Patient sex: F
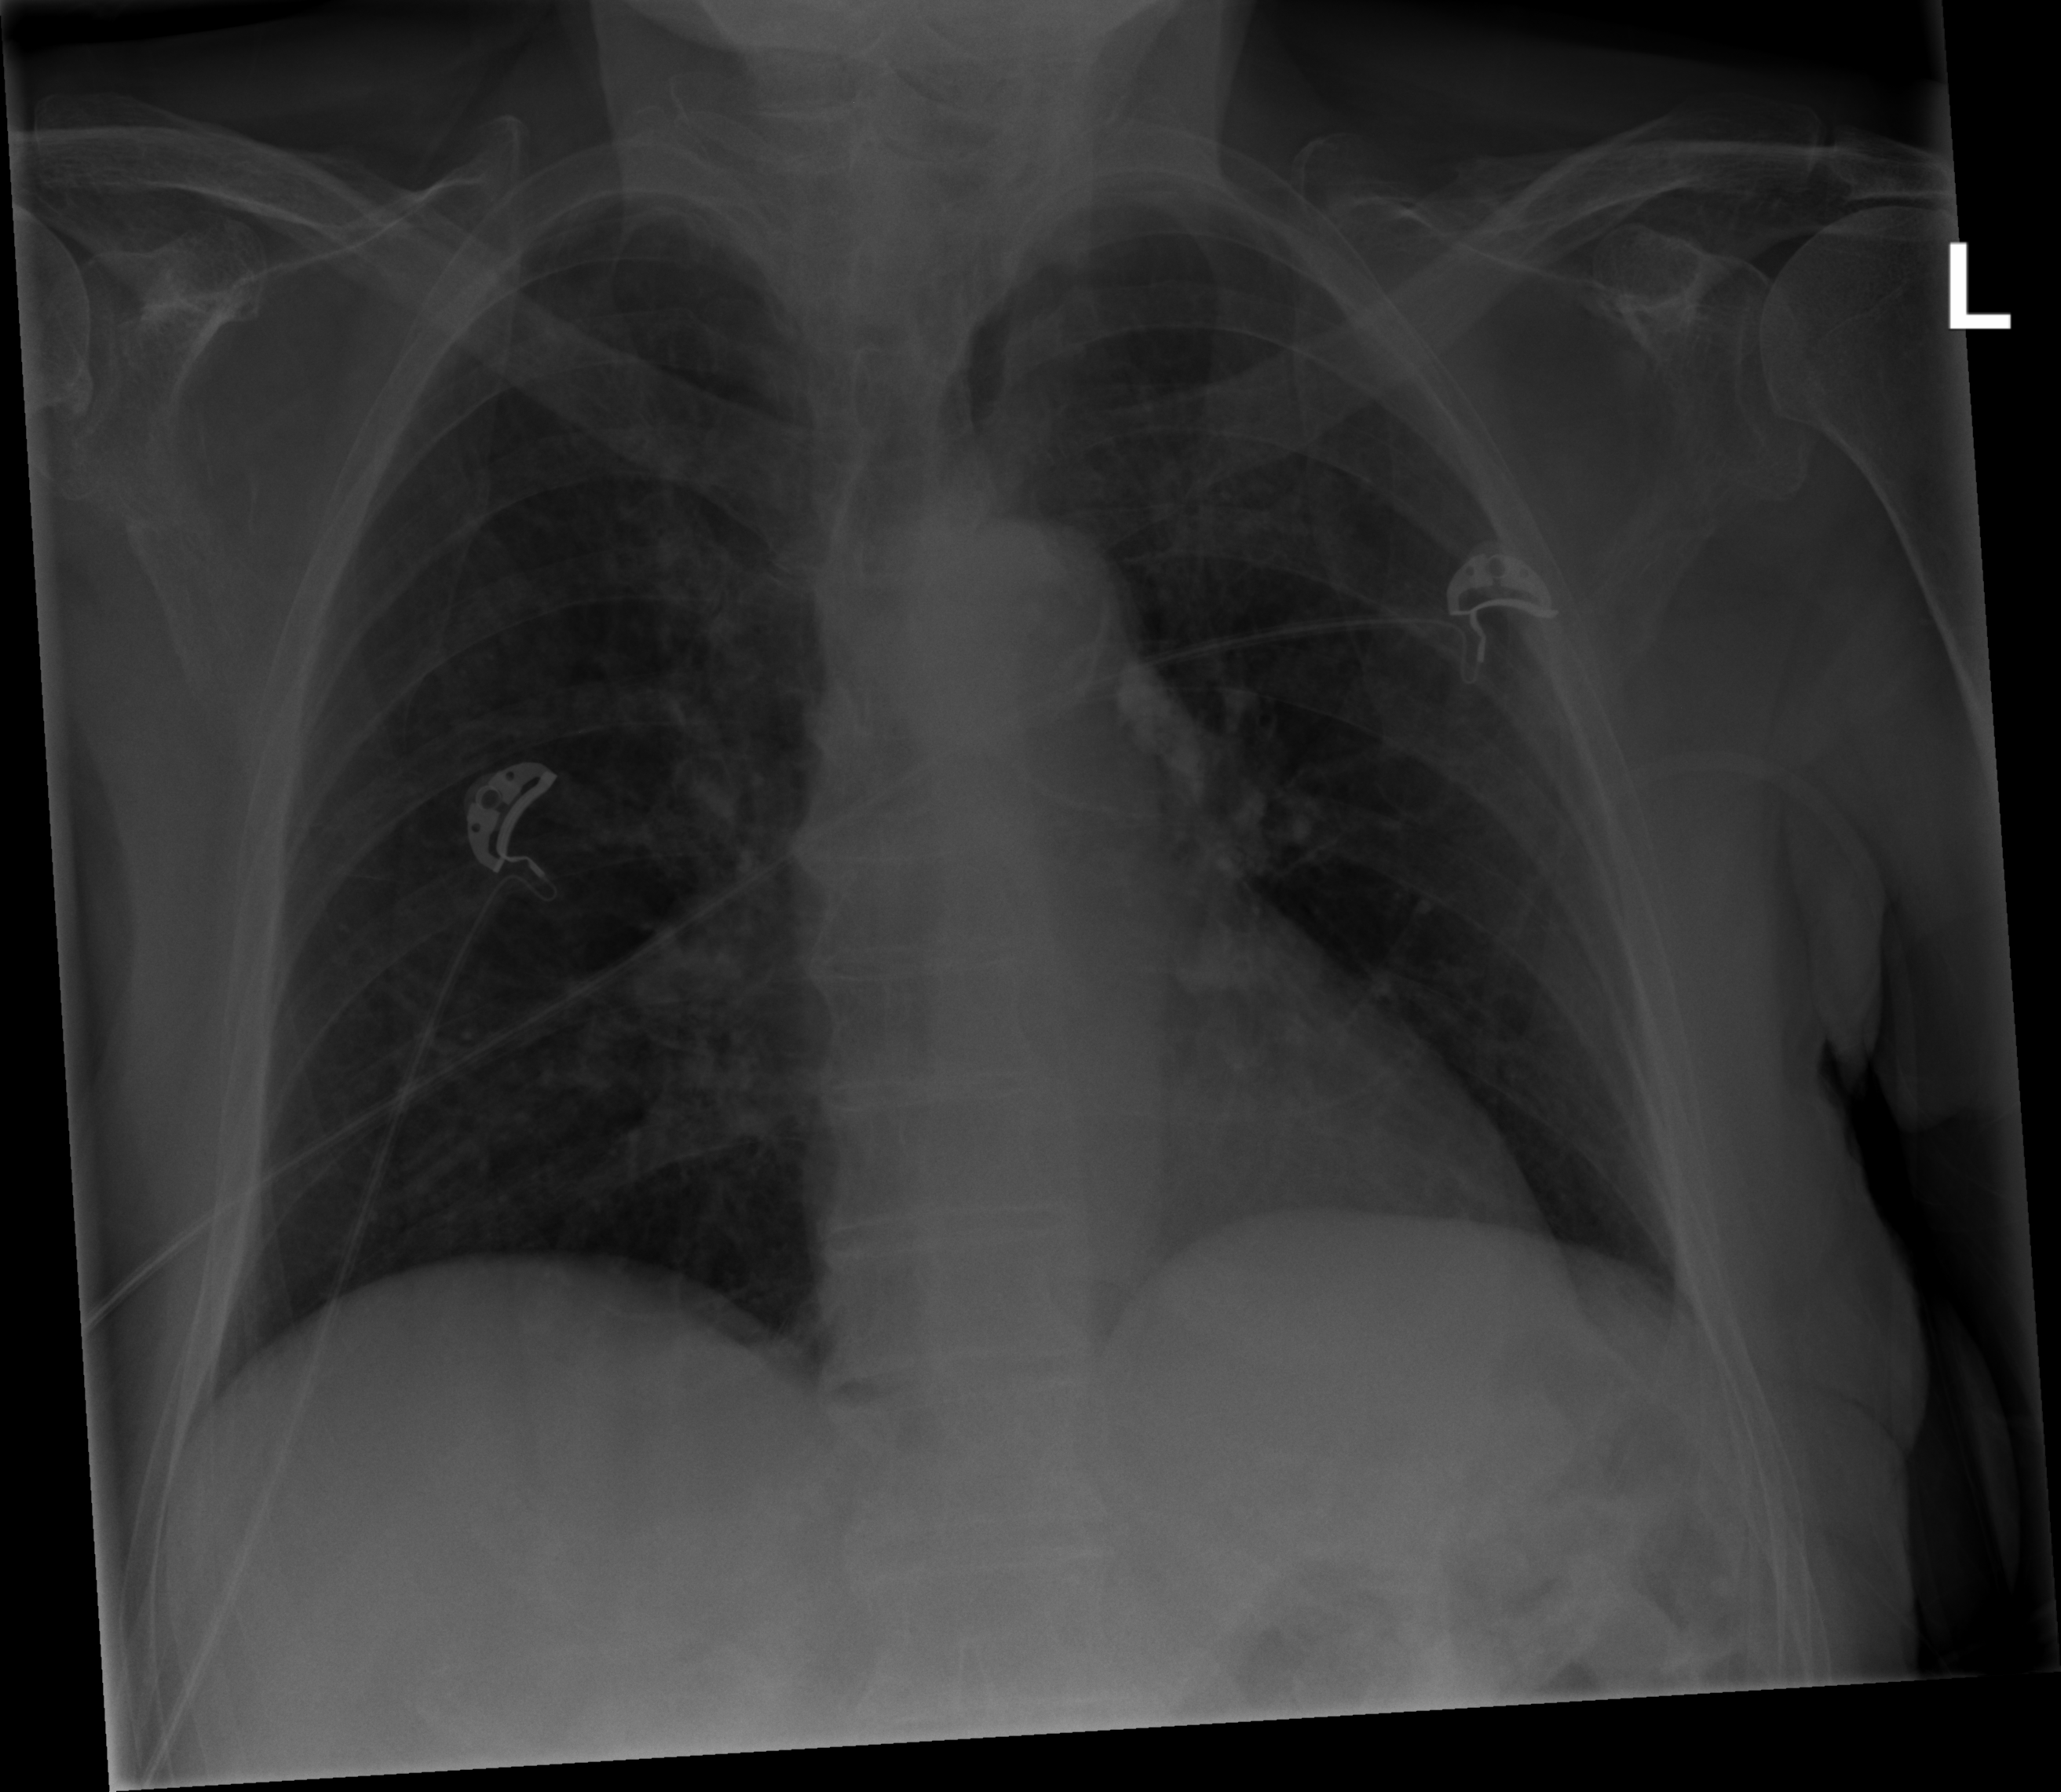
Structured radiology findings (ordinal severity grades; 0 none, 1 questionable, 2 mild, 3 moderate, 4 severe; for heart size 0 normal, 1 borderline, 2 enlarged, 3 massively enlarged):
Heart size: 0
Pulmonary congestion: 0
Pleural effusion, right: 0
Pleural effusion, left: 0
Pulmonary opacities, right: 0
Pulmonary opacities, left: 2
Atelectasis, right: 0
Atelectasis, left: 0